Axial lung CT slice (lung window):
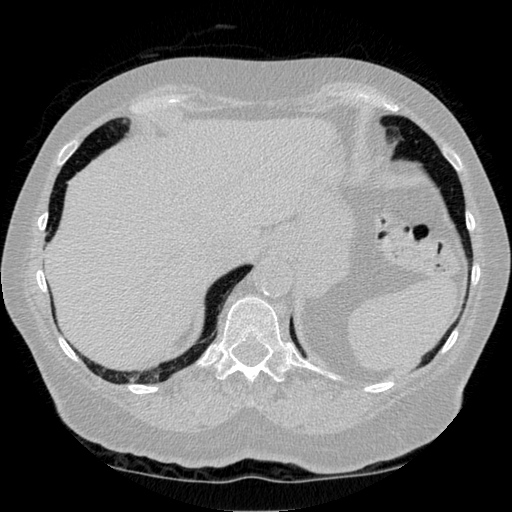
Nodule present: no